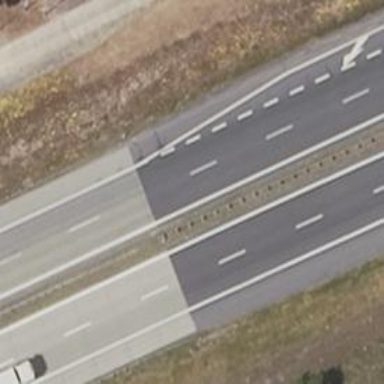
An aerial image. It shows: Asphalt trunk highway.